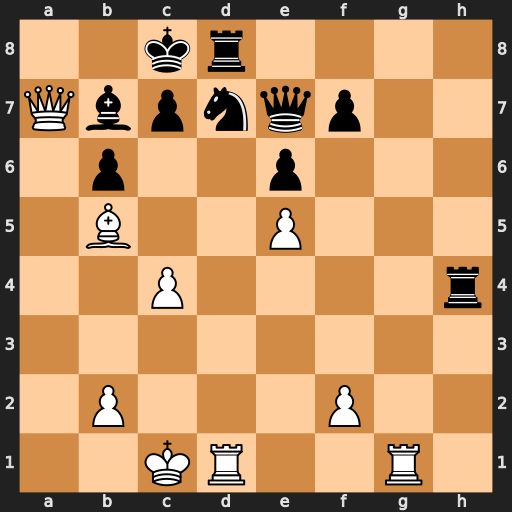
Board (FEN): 2kr4/Qbpnqp2/1p2p3/1B2P3/2P4r/8/1P3P2/2KR2R1
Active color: w
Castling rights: -
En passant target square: -
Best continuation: Rxd7 Rxc4+ Kb1 Qxd7 Bxd7+ Rxd7 Rg8+ Rd8 Rxd8+ Kxd8 Qxb7